Question: I have file that contains set data of temperatures, of 12 months:

and I have this code:
'''
if n <= 0: #validate the size
raise ValueError("Invalid data set size value.")
for i in range(n):
line = infile.readline() #read a data set
if line != "":
raise RuntimeError("more data sets than expected") #check if there is more lines than expected
'''
when I run the program the output is
> Error:more data sets than expected
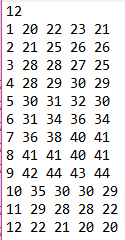
Answer: You have 12 lines of data, which you read line-by-line 12 times. After the 12th read, 'line' contains the last line of data, and doesn't get cleared. This is why 'line != ""' evaluates to true, and the error is thrown. Perhaps you should readline one more time
'''
for i in range(n):
line = infile.readline() #read a data set
if infile.readline() != "":
raise RuntimeError("more data sets than expected") #check if there is more lines than expected
'''
Note that there are better ways to deal with this:
'''
lines = infile.readlines()
if len(lines) > n:
raise RuntimeError("more data sets than expected") #check if there is more lines than expected
'''